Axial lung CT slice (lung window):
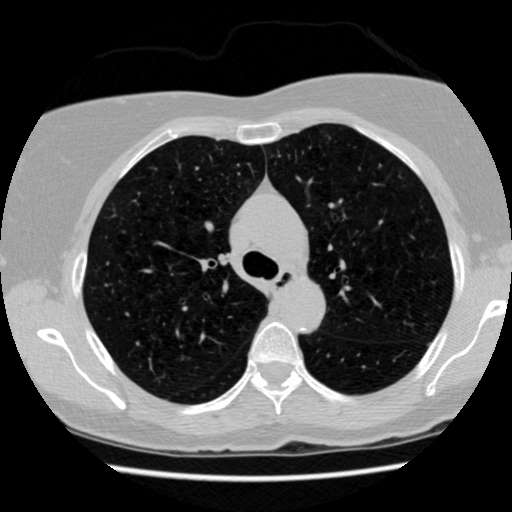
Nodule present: no